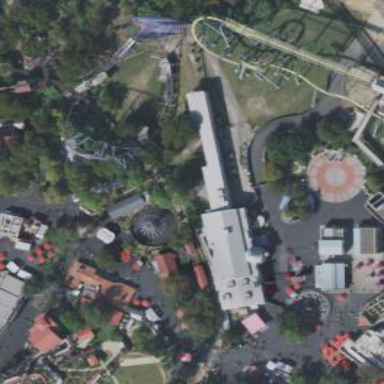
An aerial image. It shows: Attraction spot for tourism.